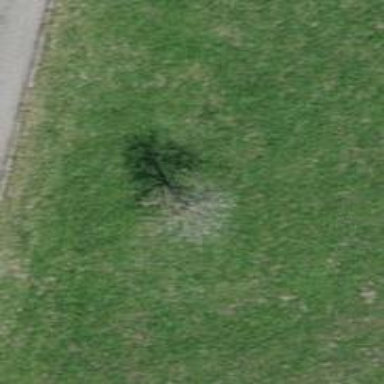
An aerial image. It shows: Urban tree adding natural touch to the cityscape.